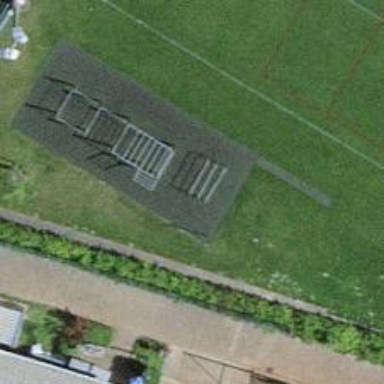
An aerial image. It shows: Fitness station in leisure land area.